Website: lowes
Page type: customer-info-address
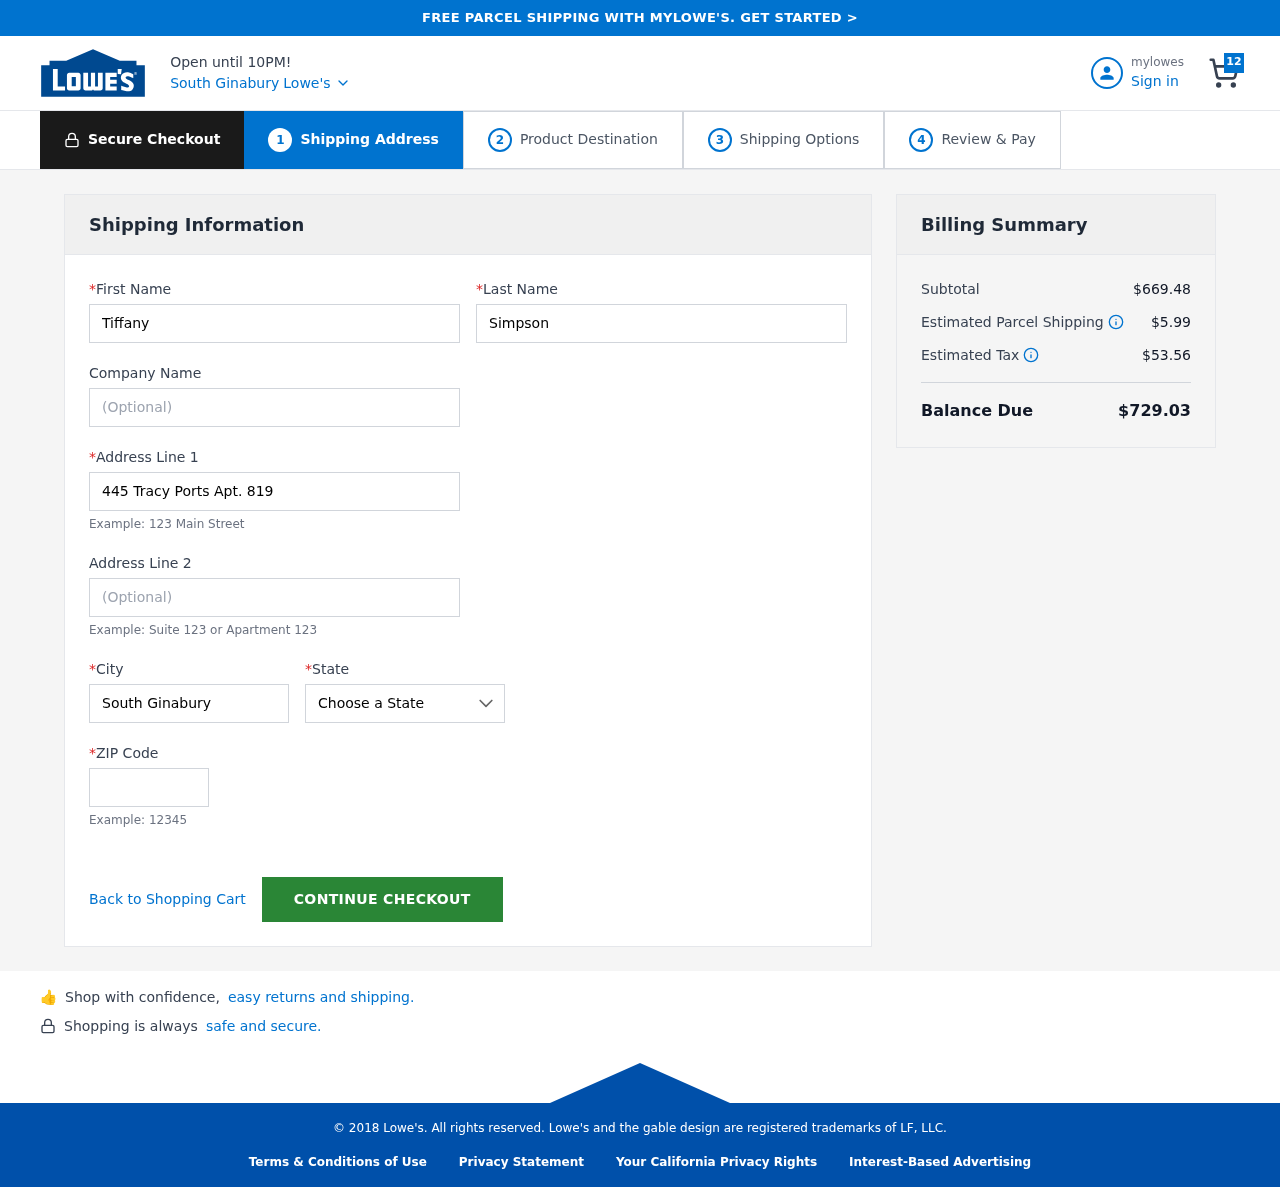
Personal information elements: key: PII_CITY
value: South Ginabury
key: PII_FIRSTNAME
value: Tiffany
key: PII_LASTNAME
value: Simpson
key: PII_POSTCODE
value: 28361
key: PII_STATE
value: MP
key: PII_STREET
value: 445 Tracy Ports Apt. 819
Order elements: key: ORDER_NUM_ITEMS
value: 12
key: ORDER_SUBTOTAL
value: $669.48
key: ORDER_SHIPPING_COST
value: $5.99
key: ORDER_TAX
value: $53.56
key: ORDER_TOTAL
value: $729.03